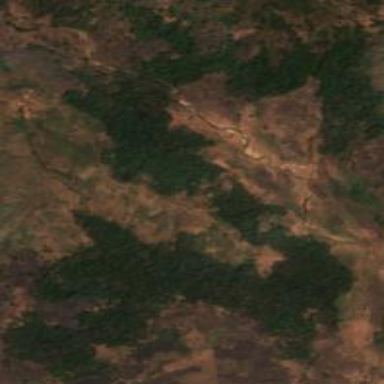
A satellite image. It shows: Forest area.